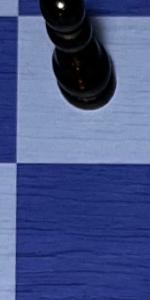
Label: Empty